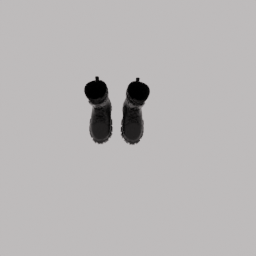
Label: people